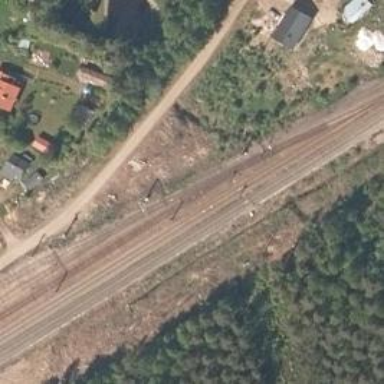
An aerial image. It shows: Siding railway line with electrified contact line for the trains.